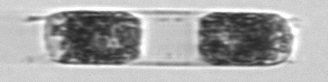
Label: Hemiaulus